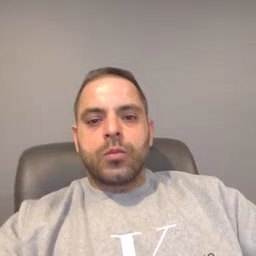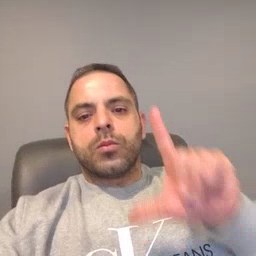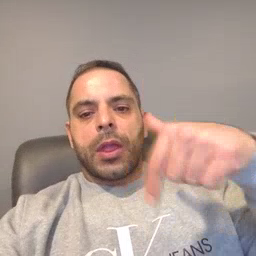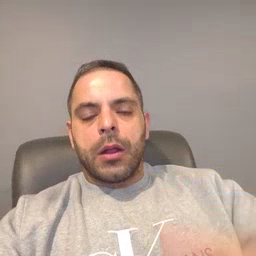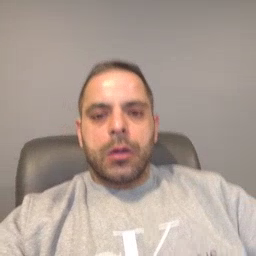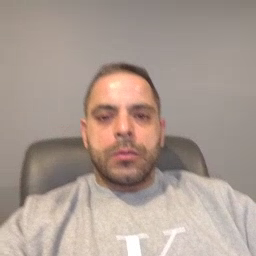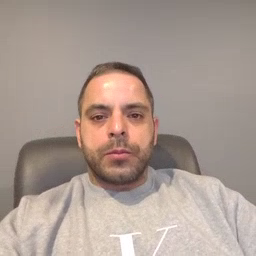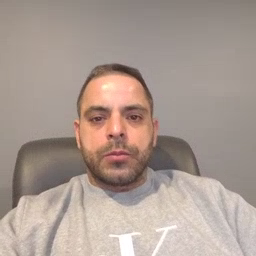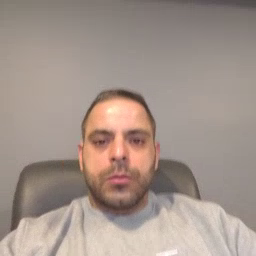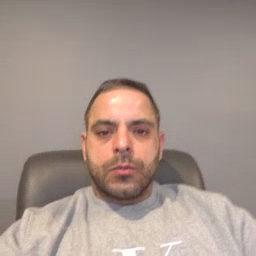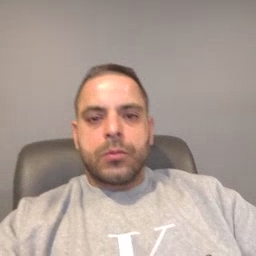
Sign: later